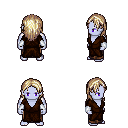
a pixel art fantasy rpg character, male body template, dark elf, purple skin, brown robe, robe skirt, white blonde long hairstyle, white cloth bracers, four views (front, back, left, right), 2x2 character sprite sheet, small pixel art, hard edges, no anti-aliasing